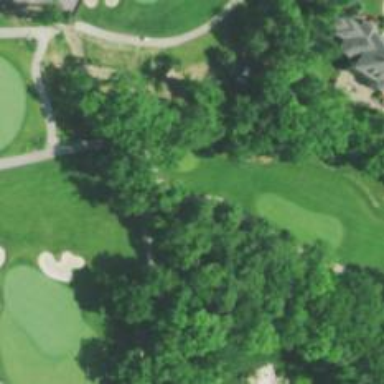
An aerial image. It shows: Grass area designated as golf tee.